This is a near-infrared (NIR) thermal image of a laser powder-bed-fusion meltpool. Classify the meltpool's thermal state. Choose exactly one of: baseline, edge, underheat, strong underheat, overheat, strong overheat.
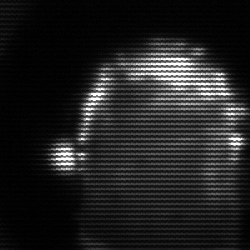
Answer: baseline